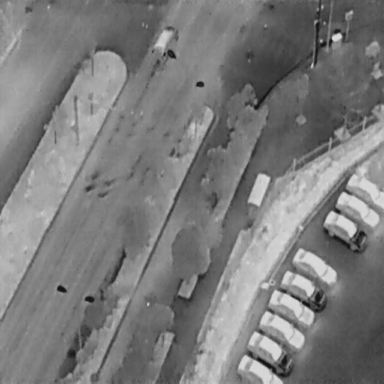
There are ten objects shown in the infrared image, including an OtherVehicle, and nine Cars.